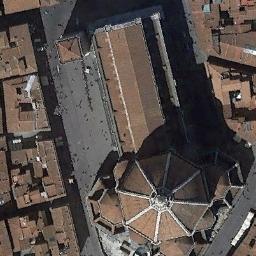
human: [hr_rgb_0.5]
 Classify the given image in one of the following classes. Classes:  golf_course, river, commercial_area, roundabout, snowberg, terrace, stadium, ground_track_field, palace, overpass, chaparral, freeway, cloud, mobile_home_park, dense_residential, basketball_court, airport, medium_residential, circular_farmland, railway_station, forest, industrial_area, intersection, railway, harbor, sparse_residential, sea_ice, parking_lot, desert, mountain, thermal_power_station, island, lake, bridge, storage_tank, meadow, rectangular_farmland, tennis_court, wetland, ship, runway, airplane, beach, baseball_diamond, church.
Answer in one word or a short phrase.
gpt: church